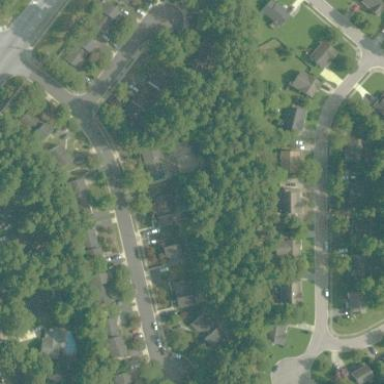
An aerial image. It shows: Residential area within neighborhood.